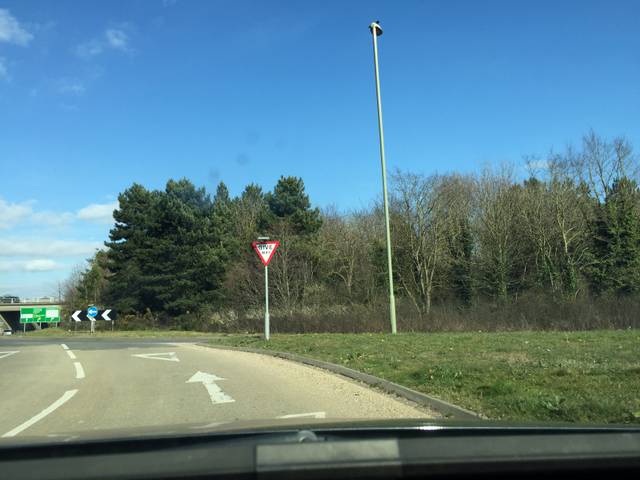
Region: United Kingdom
Coordinates: 50.85, -1.014